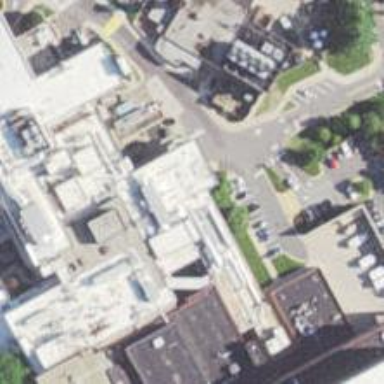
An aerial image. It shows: Healthcare centre.